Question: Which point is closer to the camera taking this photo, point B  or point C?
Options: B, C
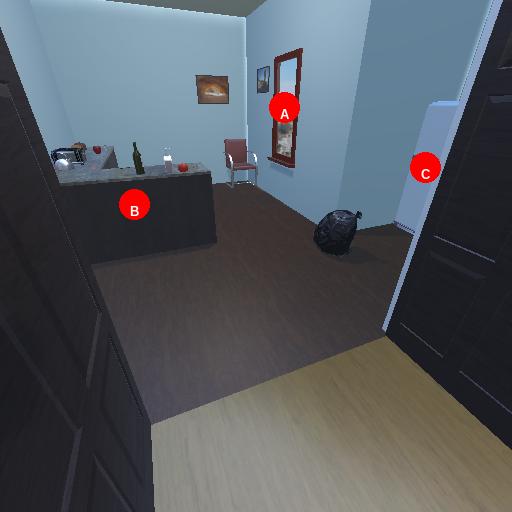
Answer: B